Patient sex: M
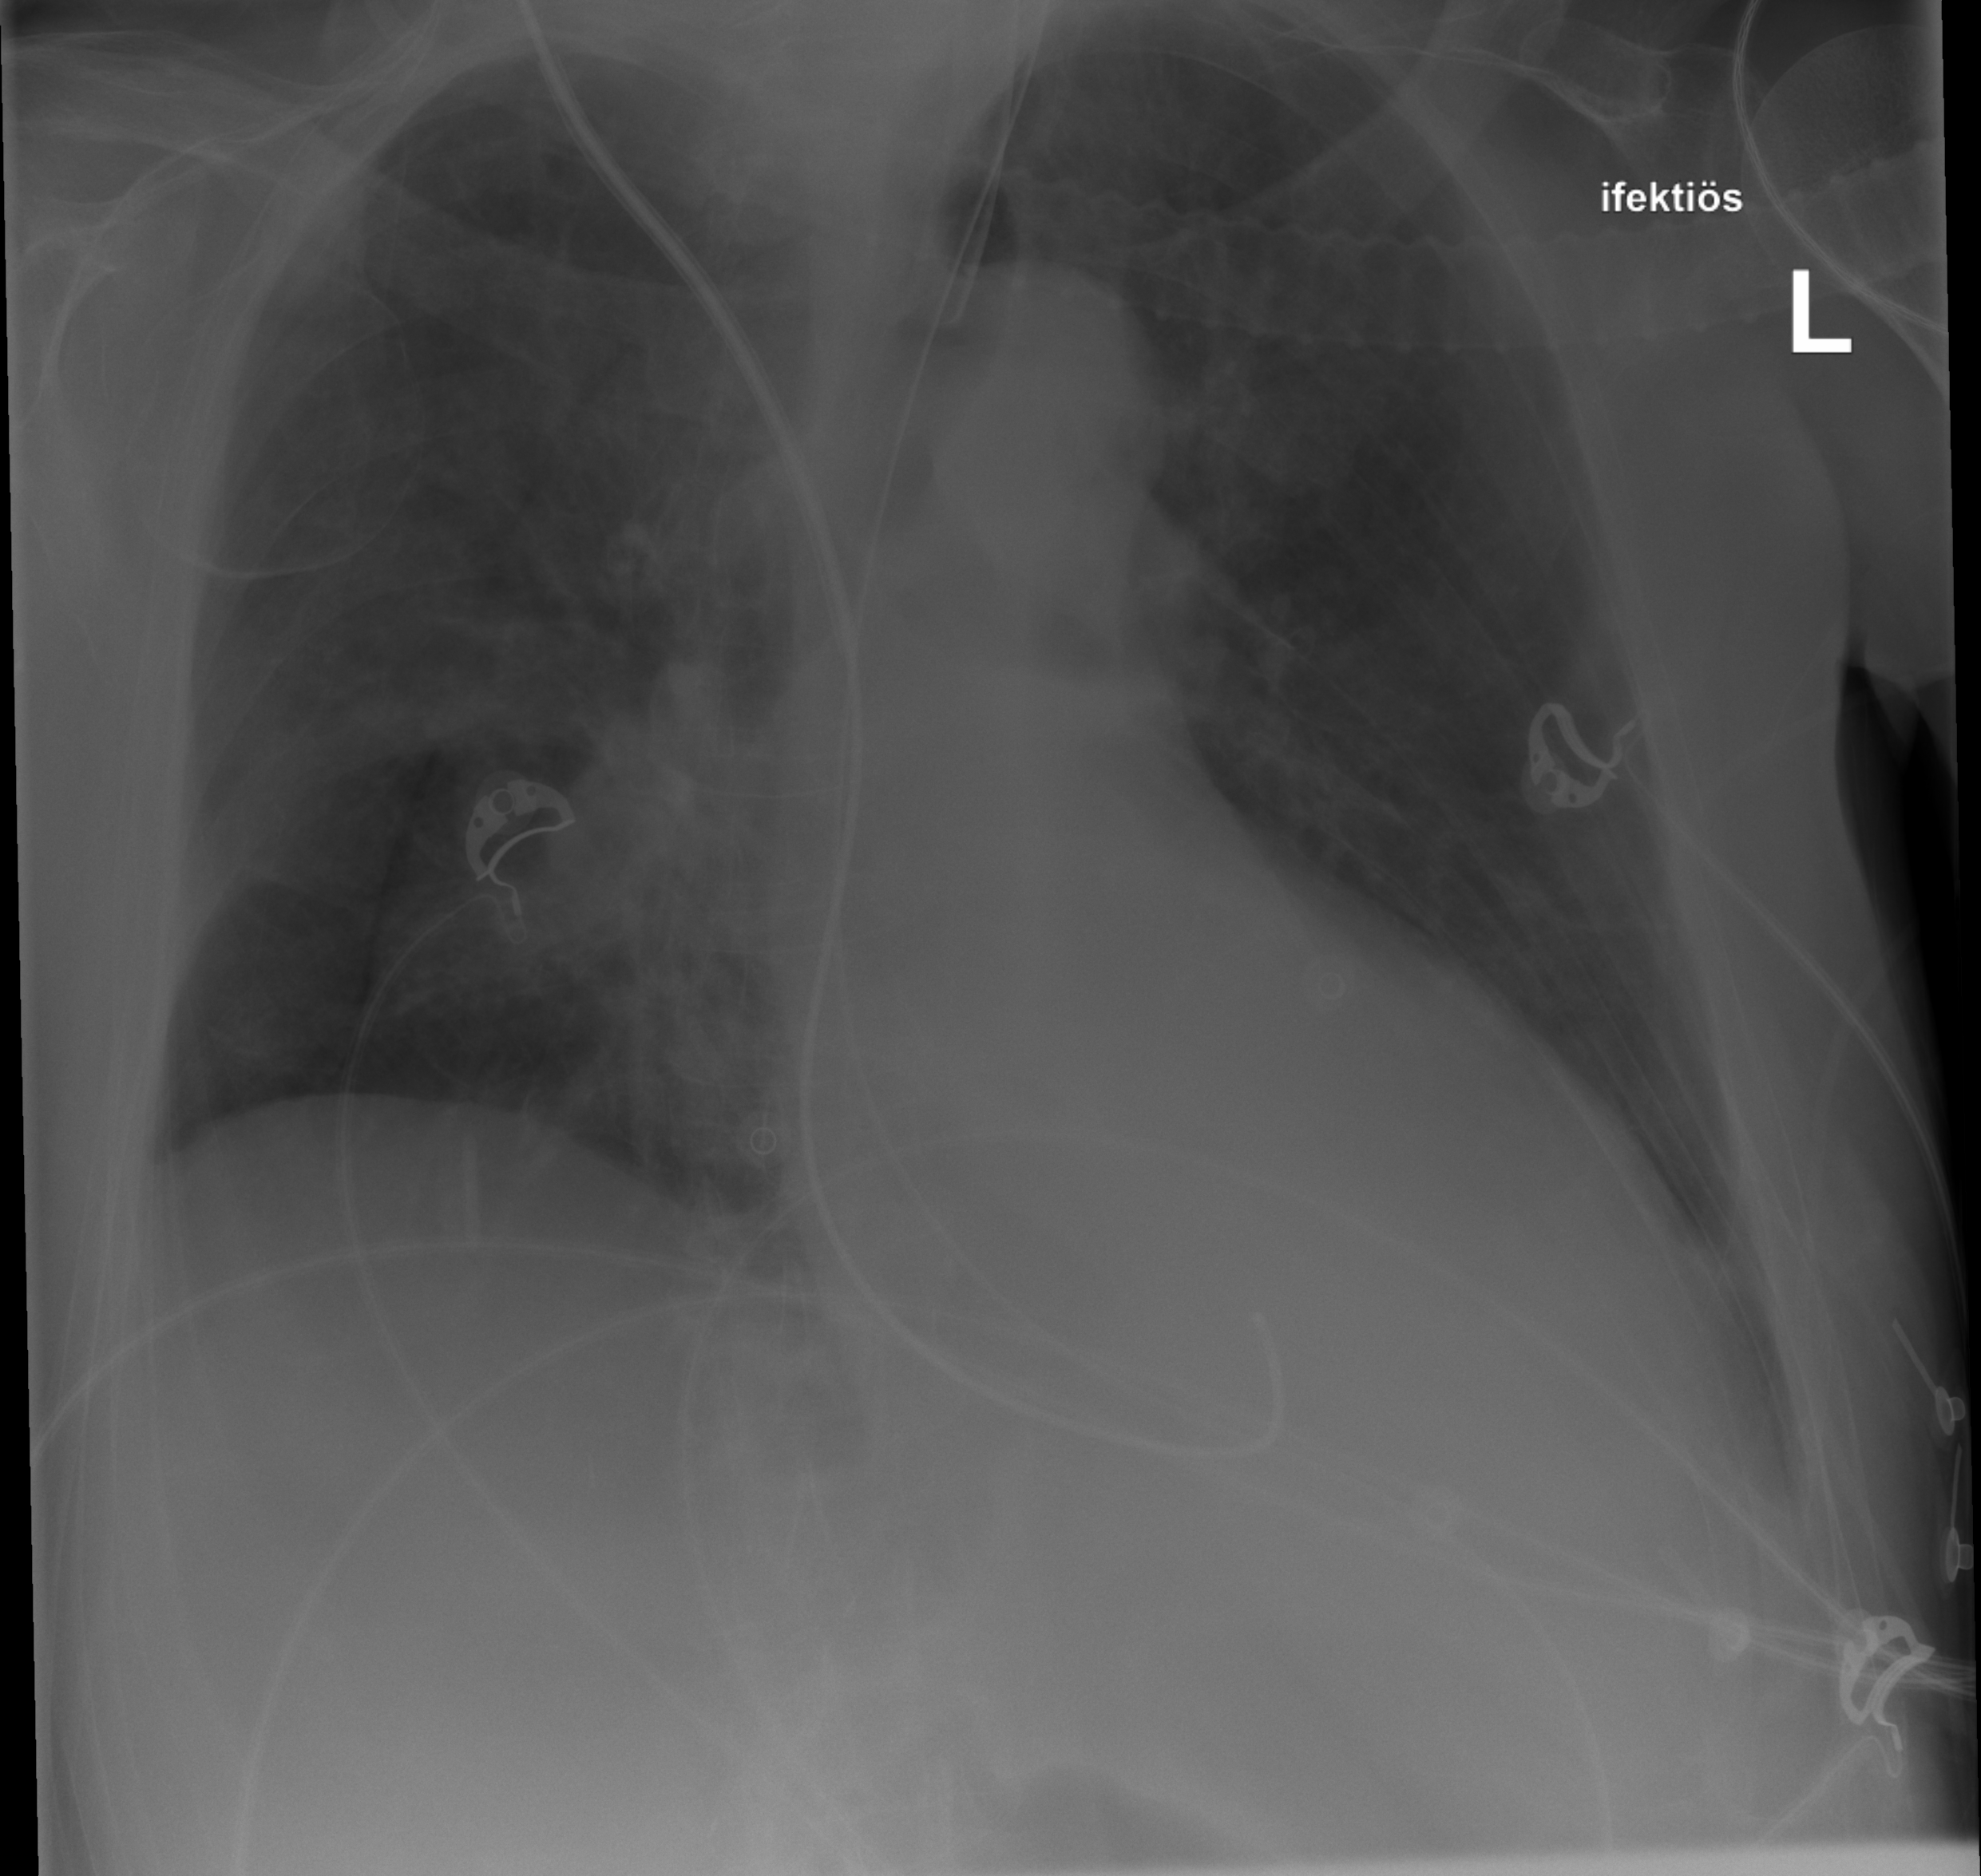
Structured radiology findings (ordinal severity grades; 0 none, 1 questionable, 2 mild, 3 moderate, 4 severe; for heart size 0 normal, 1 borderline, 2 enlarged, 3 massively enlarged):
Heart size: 2
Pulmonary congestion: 2
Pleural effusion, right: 0
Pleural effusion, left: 2
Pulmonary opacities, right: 3
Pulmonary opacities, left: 2
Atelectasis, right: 0
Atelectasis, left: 2